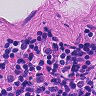
Metastatic tissue present: no